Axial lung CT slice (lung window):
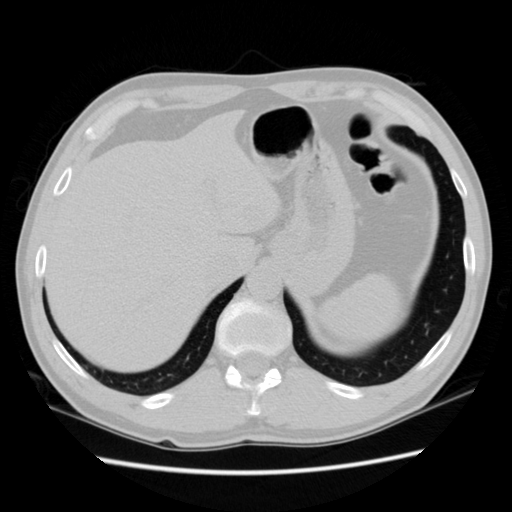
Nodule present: no